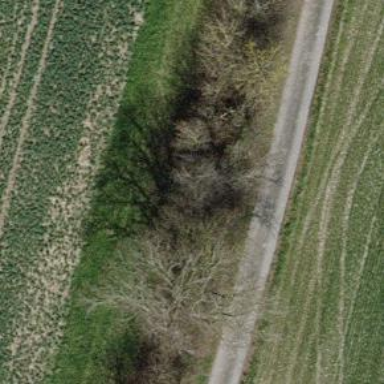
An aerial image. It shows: Hedge acting as barrier.